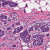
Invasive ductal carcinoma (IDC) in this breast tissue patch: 0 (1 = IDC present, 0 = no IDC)